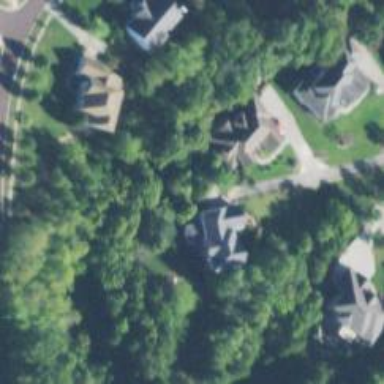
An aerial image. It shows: Shared driveway marked as service road.